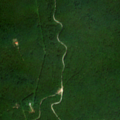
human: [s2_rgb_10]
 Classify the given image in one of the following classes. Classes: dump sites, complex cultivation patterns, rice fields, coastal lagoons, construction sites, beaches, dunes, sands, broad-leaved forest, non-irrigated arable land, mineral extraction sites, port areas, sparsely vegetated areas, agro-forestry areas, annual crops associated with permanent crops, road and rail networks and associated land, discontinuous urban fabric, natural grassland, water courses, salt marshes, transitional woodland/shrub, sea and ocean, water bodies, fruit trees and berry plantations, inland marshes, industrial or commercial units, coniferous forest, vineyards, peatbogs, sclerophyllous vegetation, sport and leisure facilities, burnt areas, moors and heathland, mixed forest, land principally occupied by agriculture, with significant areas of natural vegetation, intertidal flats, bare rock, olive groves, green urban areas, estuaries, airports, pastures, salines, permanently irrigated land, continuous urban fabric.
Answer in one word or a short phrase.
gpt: broad-leaved forest